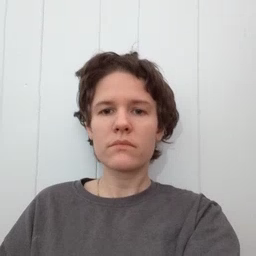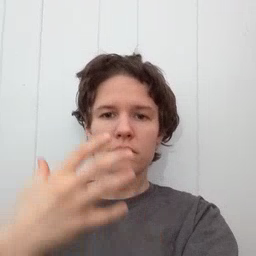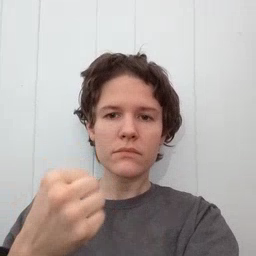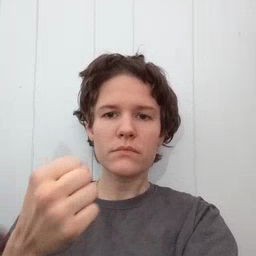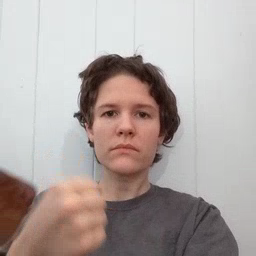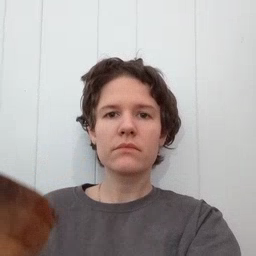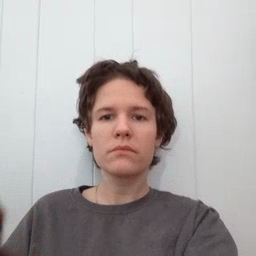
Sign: milk